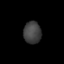
Tissue: lung
Cell type: Epithelial cells
Senescence score: 0.2313
Nuclear area (px): 379
Mean DAPI intensity: 65.04